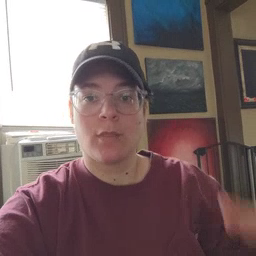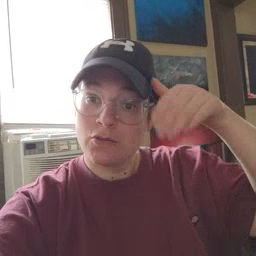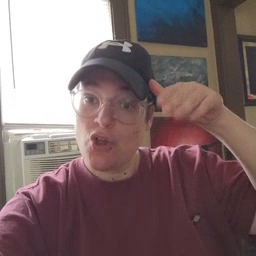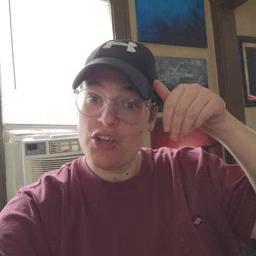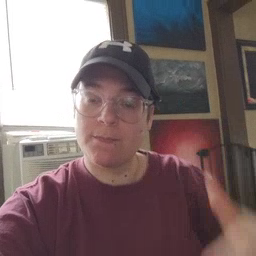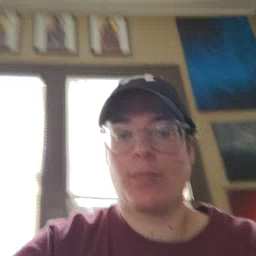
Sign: donkey